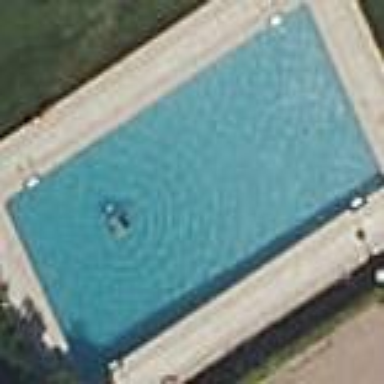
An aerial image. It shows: Swimming pool located in leisure land.